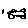
Label: car